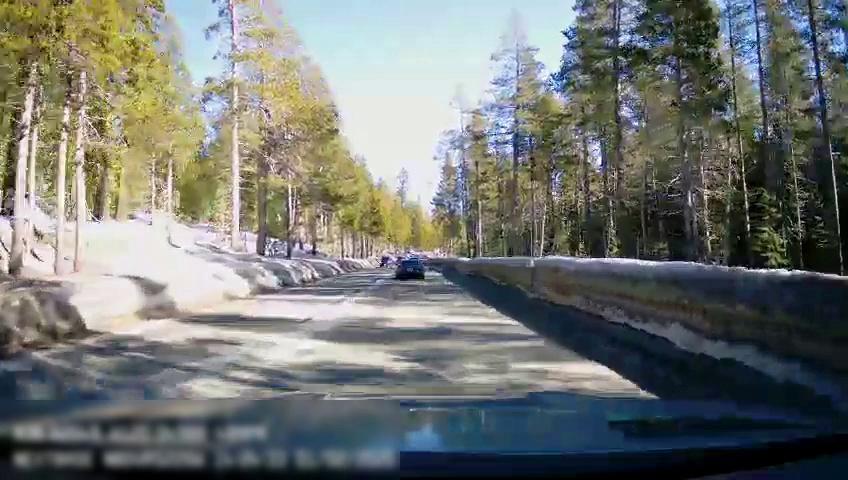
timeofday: Day
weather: Snowy
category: Drivable Space
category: Vehicles | Car
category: Vehicles | Car